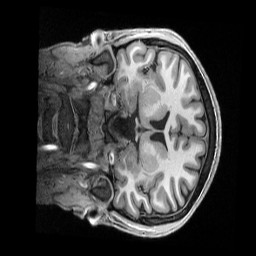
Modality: T1w
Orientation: coronal
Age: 26
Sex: male
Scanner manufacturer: siemens
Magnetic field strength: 3 T
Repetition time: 2.5 s
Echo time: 0.00296 s